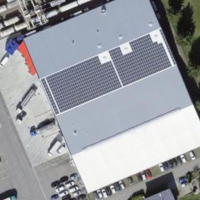
EUNIS habitat code: 54
Species observed at this site:
Prunus spinosa